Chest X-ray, AP view. Patient: 58 years old, sex F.
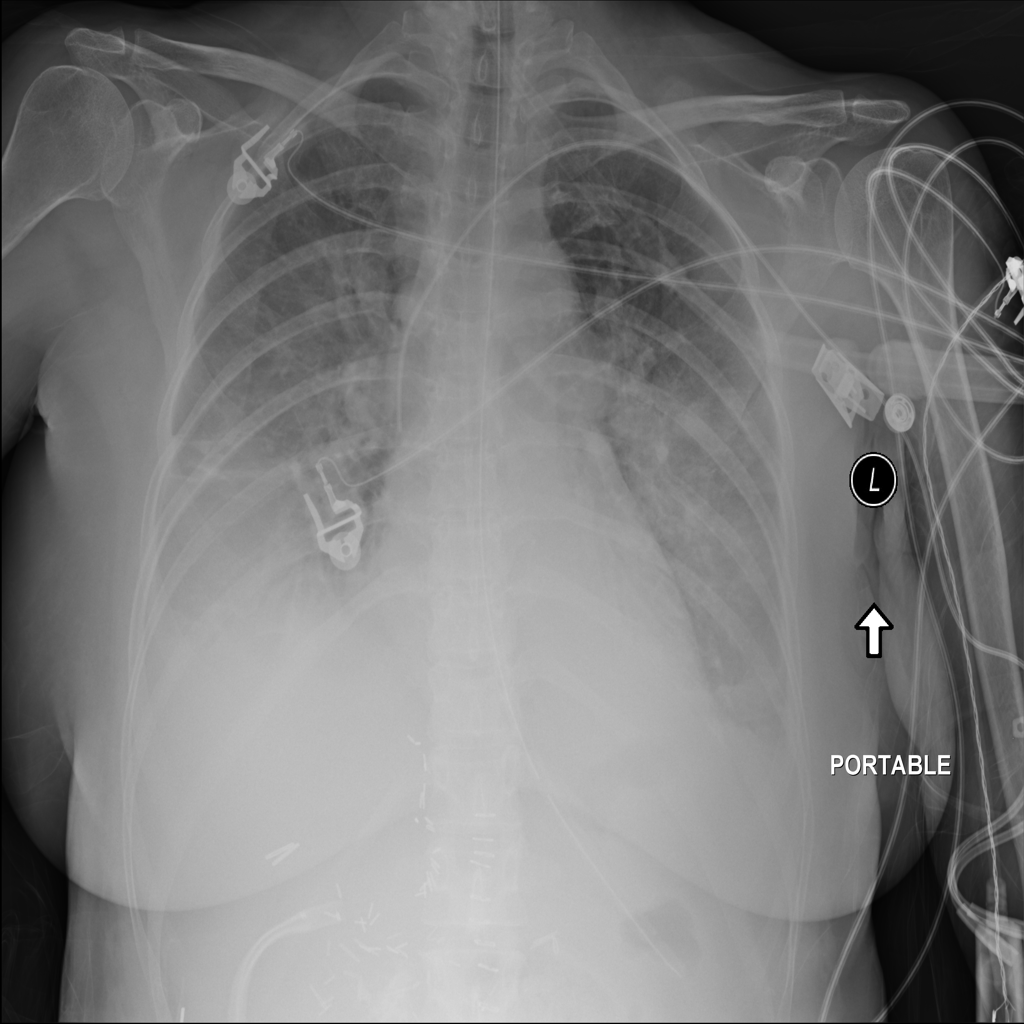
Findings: Consolidation, Effusion, Infiltration